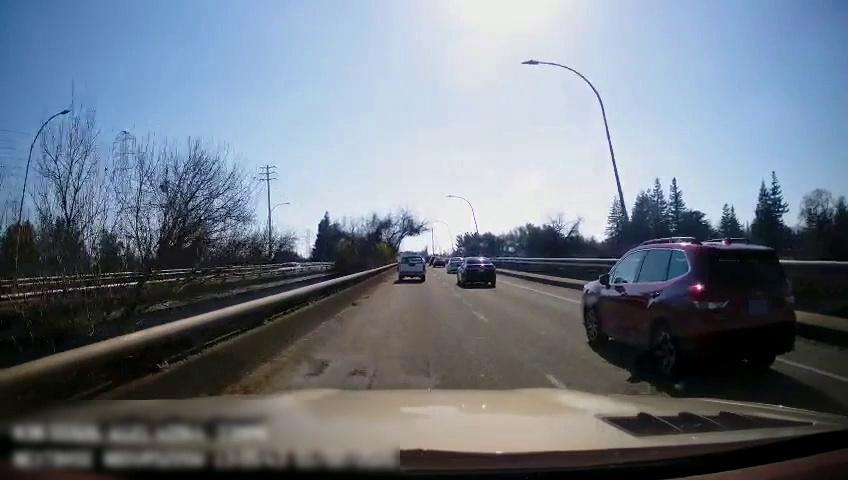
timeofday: Day
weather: Sunny
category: Drivable Space
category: Vehicles | Car
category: Vehicles | Truck
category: Vehicles | SUV
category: Vehicles | Car
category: Vehicles | Car
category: Vehicles | Car
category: Vehicles | Car
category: Lanes | Current Lane
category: Lanes | Alternate Lane